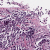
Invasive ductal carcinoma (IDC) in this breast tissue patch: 1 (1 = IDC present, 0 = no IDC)